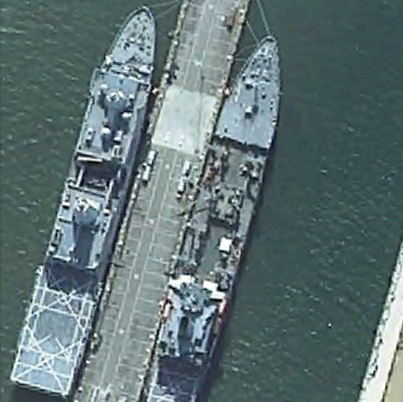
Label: combat